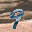
Label: 9